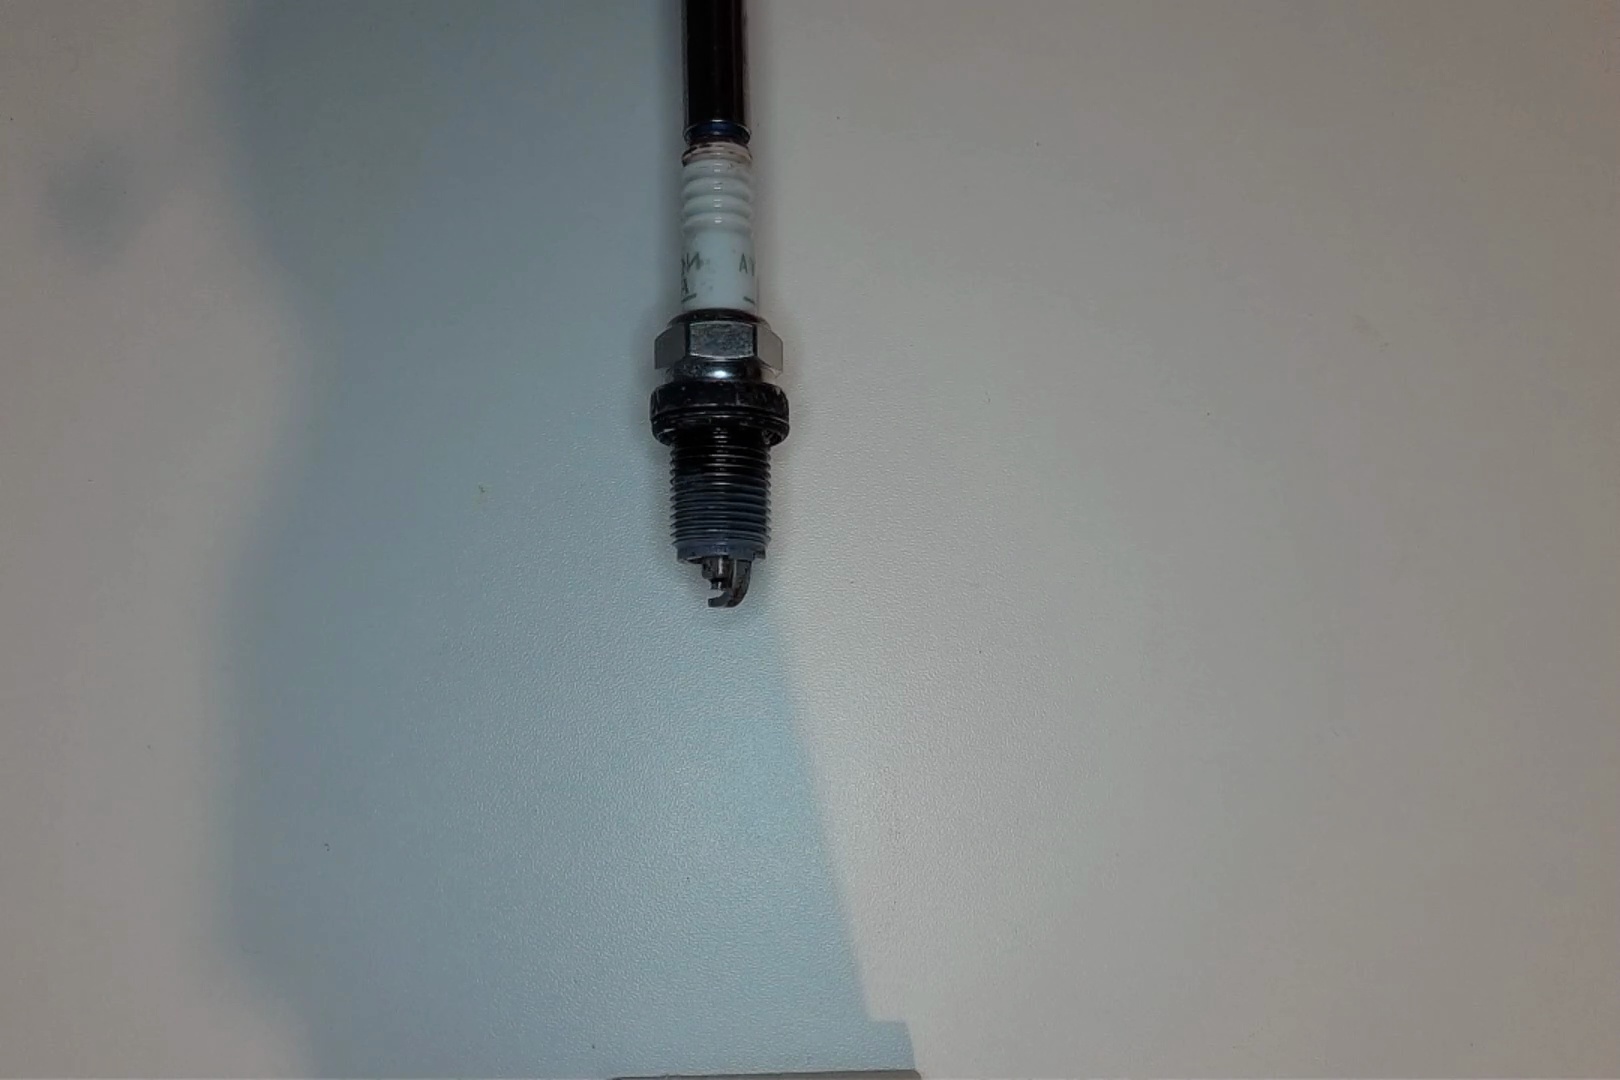
Label: anomaly